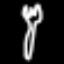
Label: fork